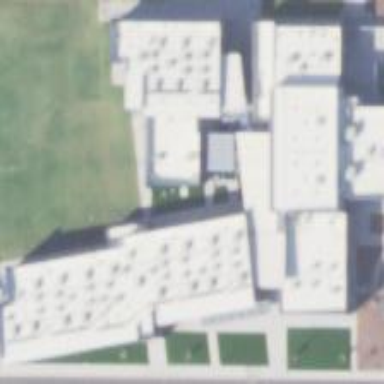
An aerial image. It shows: School building.